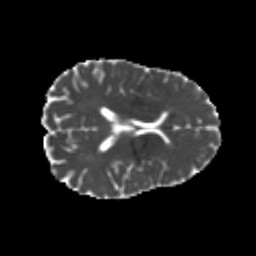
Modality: MD
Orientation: axial
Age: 23
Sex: female
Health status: healthy
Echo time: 0.074 s